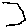
Label: hexagon